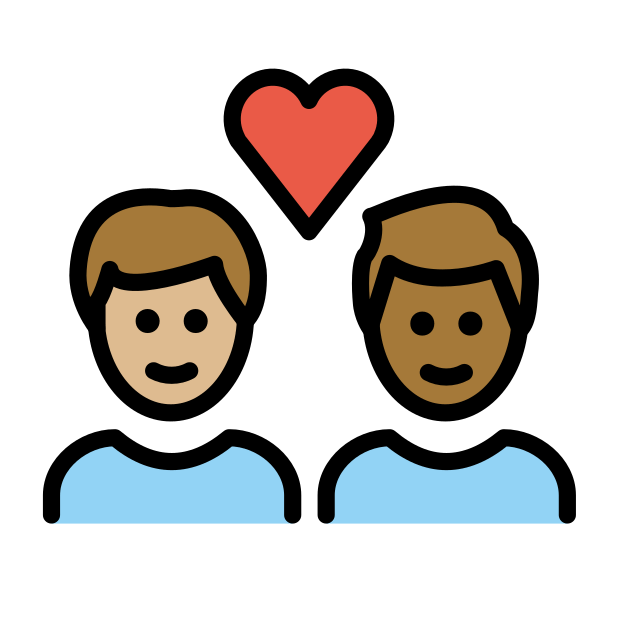
couple with heart: man, man, medium-light skin tone, medium-dark skin tone